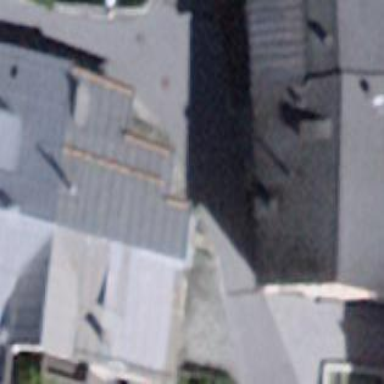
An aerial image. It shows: Building with gabled roof oriented across its structure.